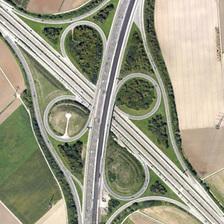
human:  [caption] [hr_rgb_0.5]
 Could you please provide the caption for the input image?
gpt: farmlands are around a viaduct with four circles with green trees .

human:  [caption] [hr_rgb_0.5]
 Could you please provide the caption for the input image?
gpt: farmlands are around a viaduct with four circles with green trees .

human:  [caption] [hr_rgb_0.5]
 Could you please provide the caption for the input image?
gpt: farmlands are around a viaduct with four circles with green trees .

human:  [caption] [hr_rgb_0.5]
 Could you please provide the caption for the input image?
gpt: farmlands are around a viaduct with four circles with green trees .

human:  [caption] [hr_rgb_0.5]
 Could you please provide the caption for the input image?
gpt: farmlands are around a viaduct with four circles with green trees .